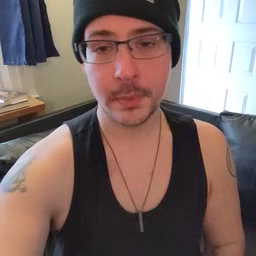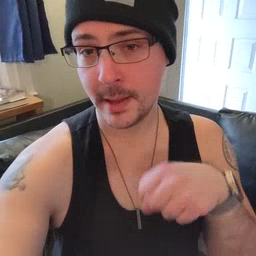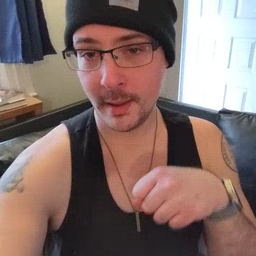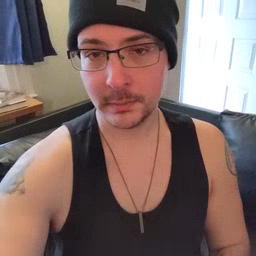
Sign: can